Question: Finally made my api login to work but I just bumped into a huge road block with redirecting to the main page after login. My storyboard looks like this

So I have all my processes on that submit button and after the validations pass I want to redirect to the Events page but it would always cache and would give me this exception:
> Terminating app due to uncaught exception 'NSGenericException',
reason: 'Could not find a navigation controller for segue
'LoginSuccess'. Push segues can only be used when the source
controller is managed by an instance of UINavigationController.'
This is the line that pushes to the next page
'''
if(user.isValid){
// go to next page
[self performSegueWithIdentifier:@"LoginSuccess" sender:self];
}
else{
// else refresh current page
}
'''
Thanks guys!
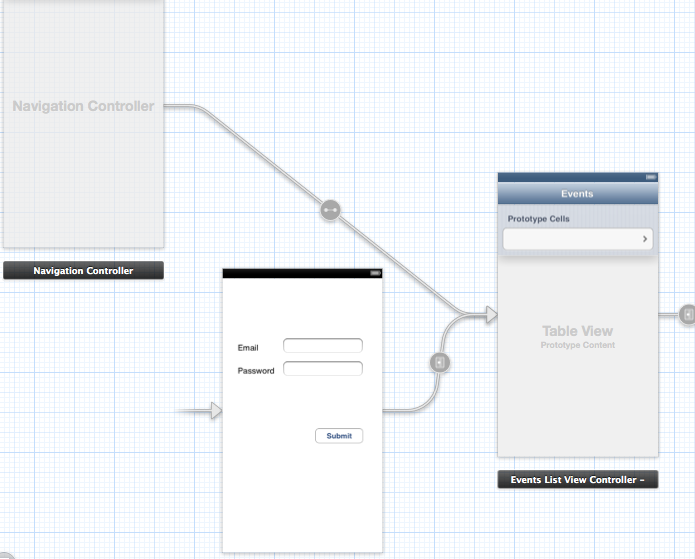
Answer: Your login view controller should be embedded in a 'UINavigationController' if you want to use a push segue on it.
You should have something like this:
'''
-(initial view controller)-> [UINavigationController] -(embed)- LoginViewController -(push)-> EventsListViewController
'''
If you really want to use a push segue, you need to put it in a navigation controller; else, you may have to change the screens via code (by changing 'appDelegate.window.rootViewController'), or via a modal segue. However, if you use a modal segue, you cannot show any other controllers using a modal segue. (You cannot show a controller modally if the current view controller has already been shown modally.)
So far, I have only used the changing the rootViewController via code. If you embed the LoginViewController in the UINavigationController, you might have to handle the Back button as logout (when in EventsListViewController), or when popping view controllers in the navigation controller.